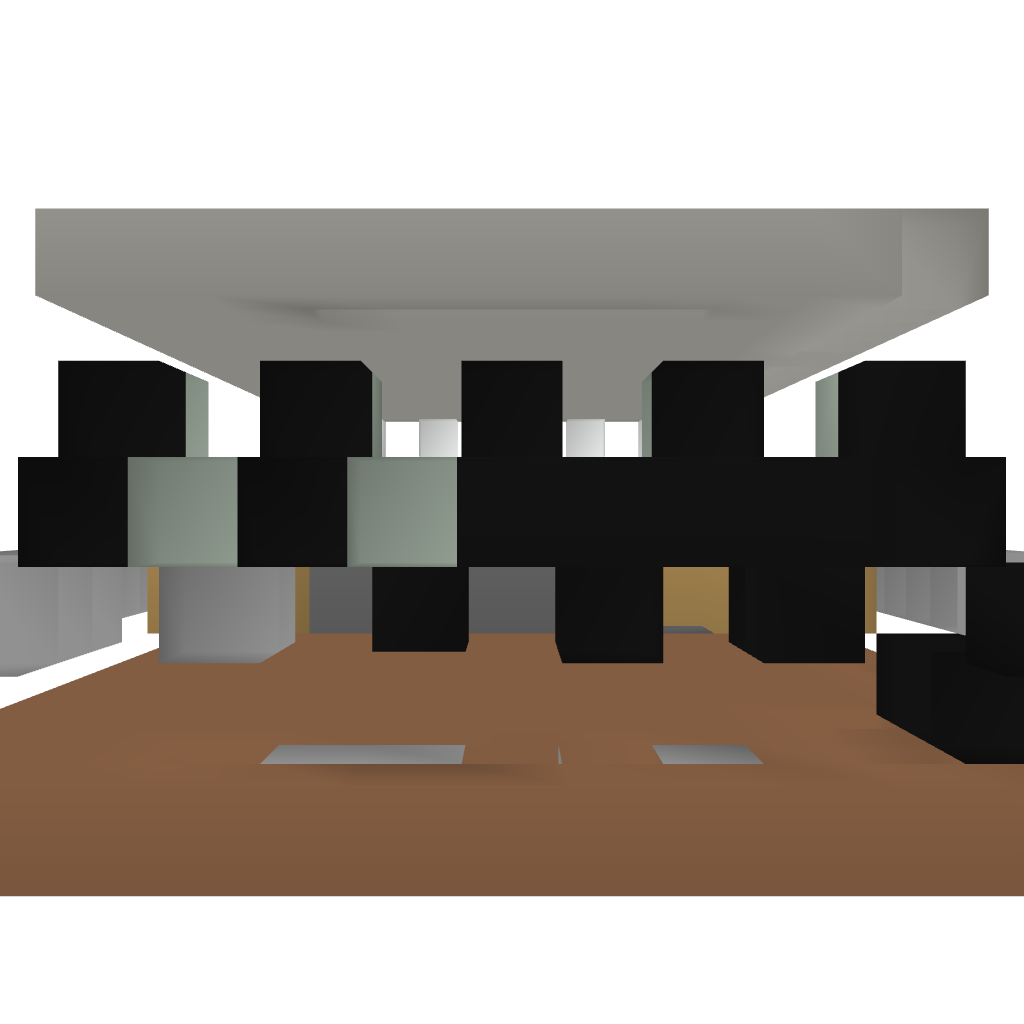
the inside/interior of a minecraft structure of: Redstone Firing Range